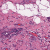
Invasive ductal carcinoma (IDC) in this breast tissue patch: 0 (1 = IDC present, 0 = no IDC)